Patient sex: M
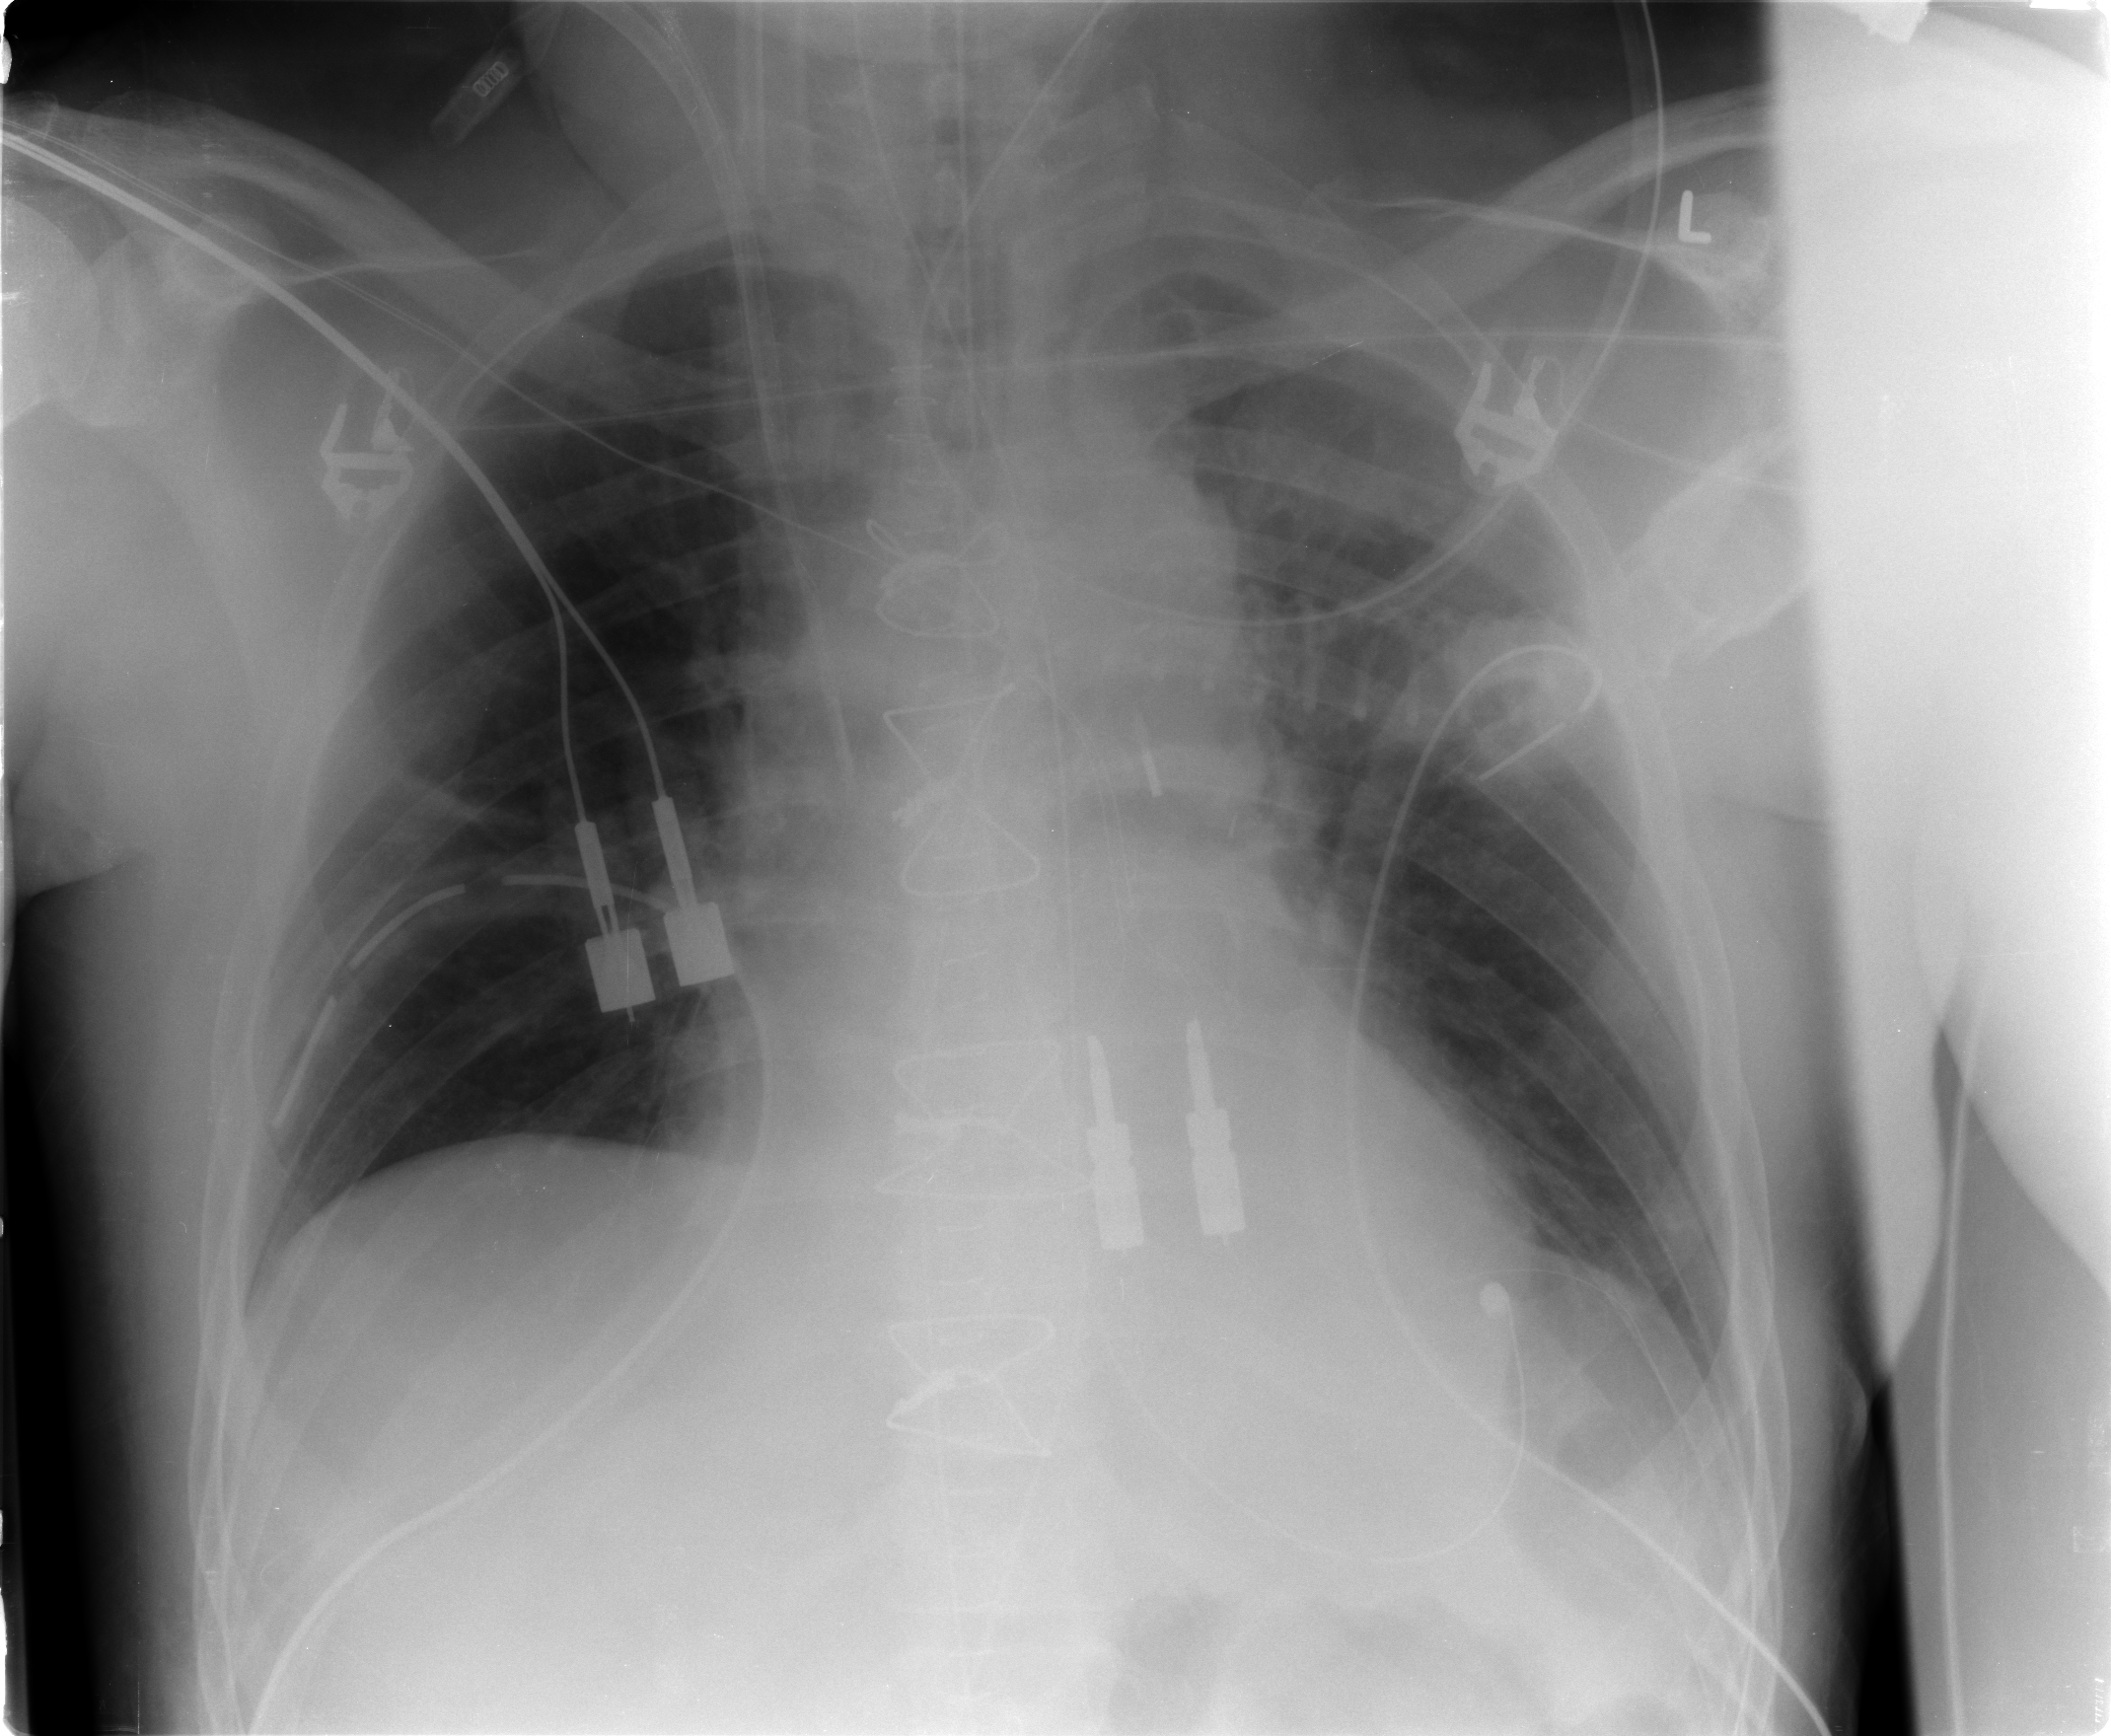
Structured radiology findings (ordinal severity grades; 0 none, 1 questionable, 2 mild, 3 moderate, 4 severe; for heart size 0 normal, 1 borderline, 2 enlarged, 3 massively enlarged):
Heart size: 1
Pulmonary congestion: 1
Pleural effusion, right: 0
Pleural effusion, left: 0
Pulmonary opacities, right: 0
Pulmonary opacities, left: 0
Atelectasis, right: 1
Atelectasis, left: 1